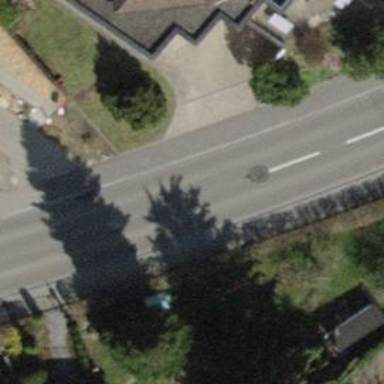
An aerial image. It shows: Asphalt sidewalk along the footway.